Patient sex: M
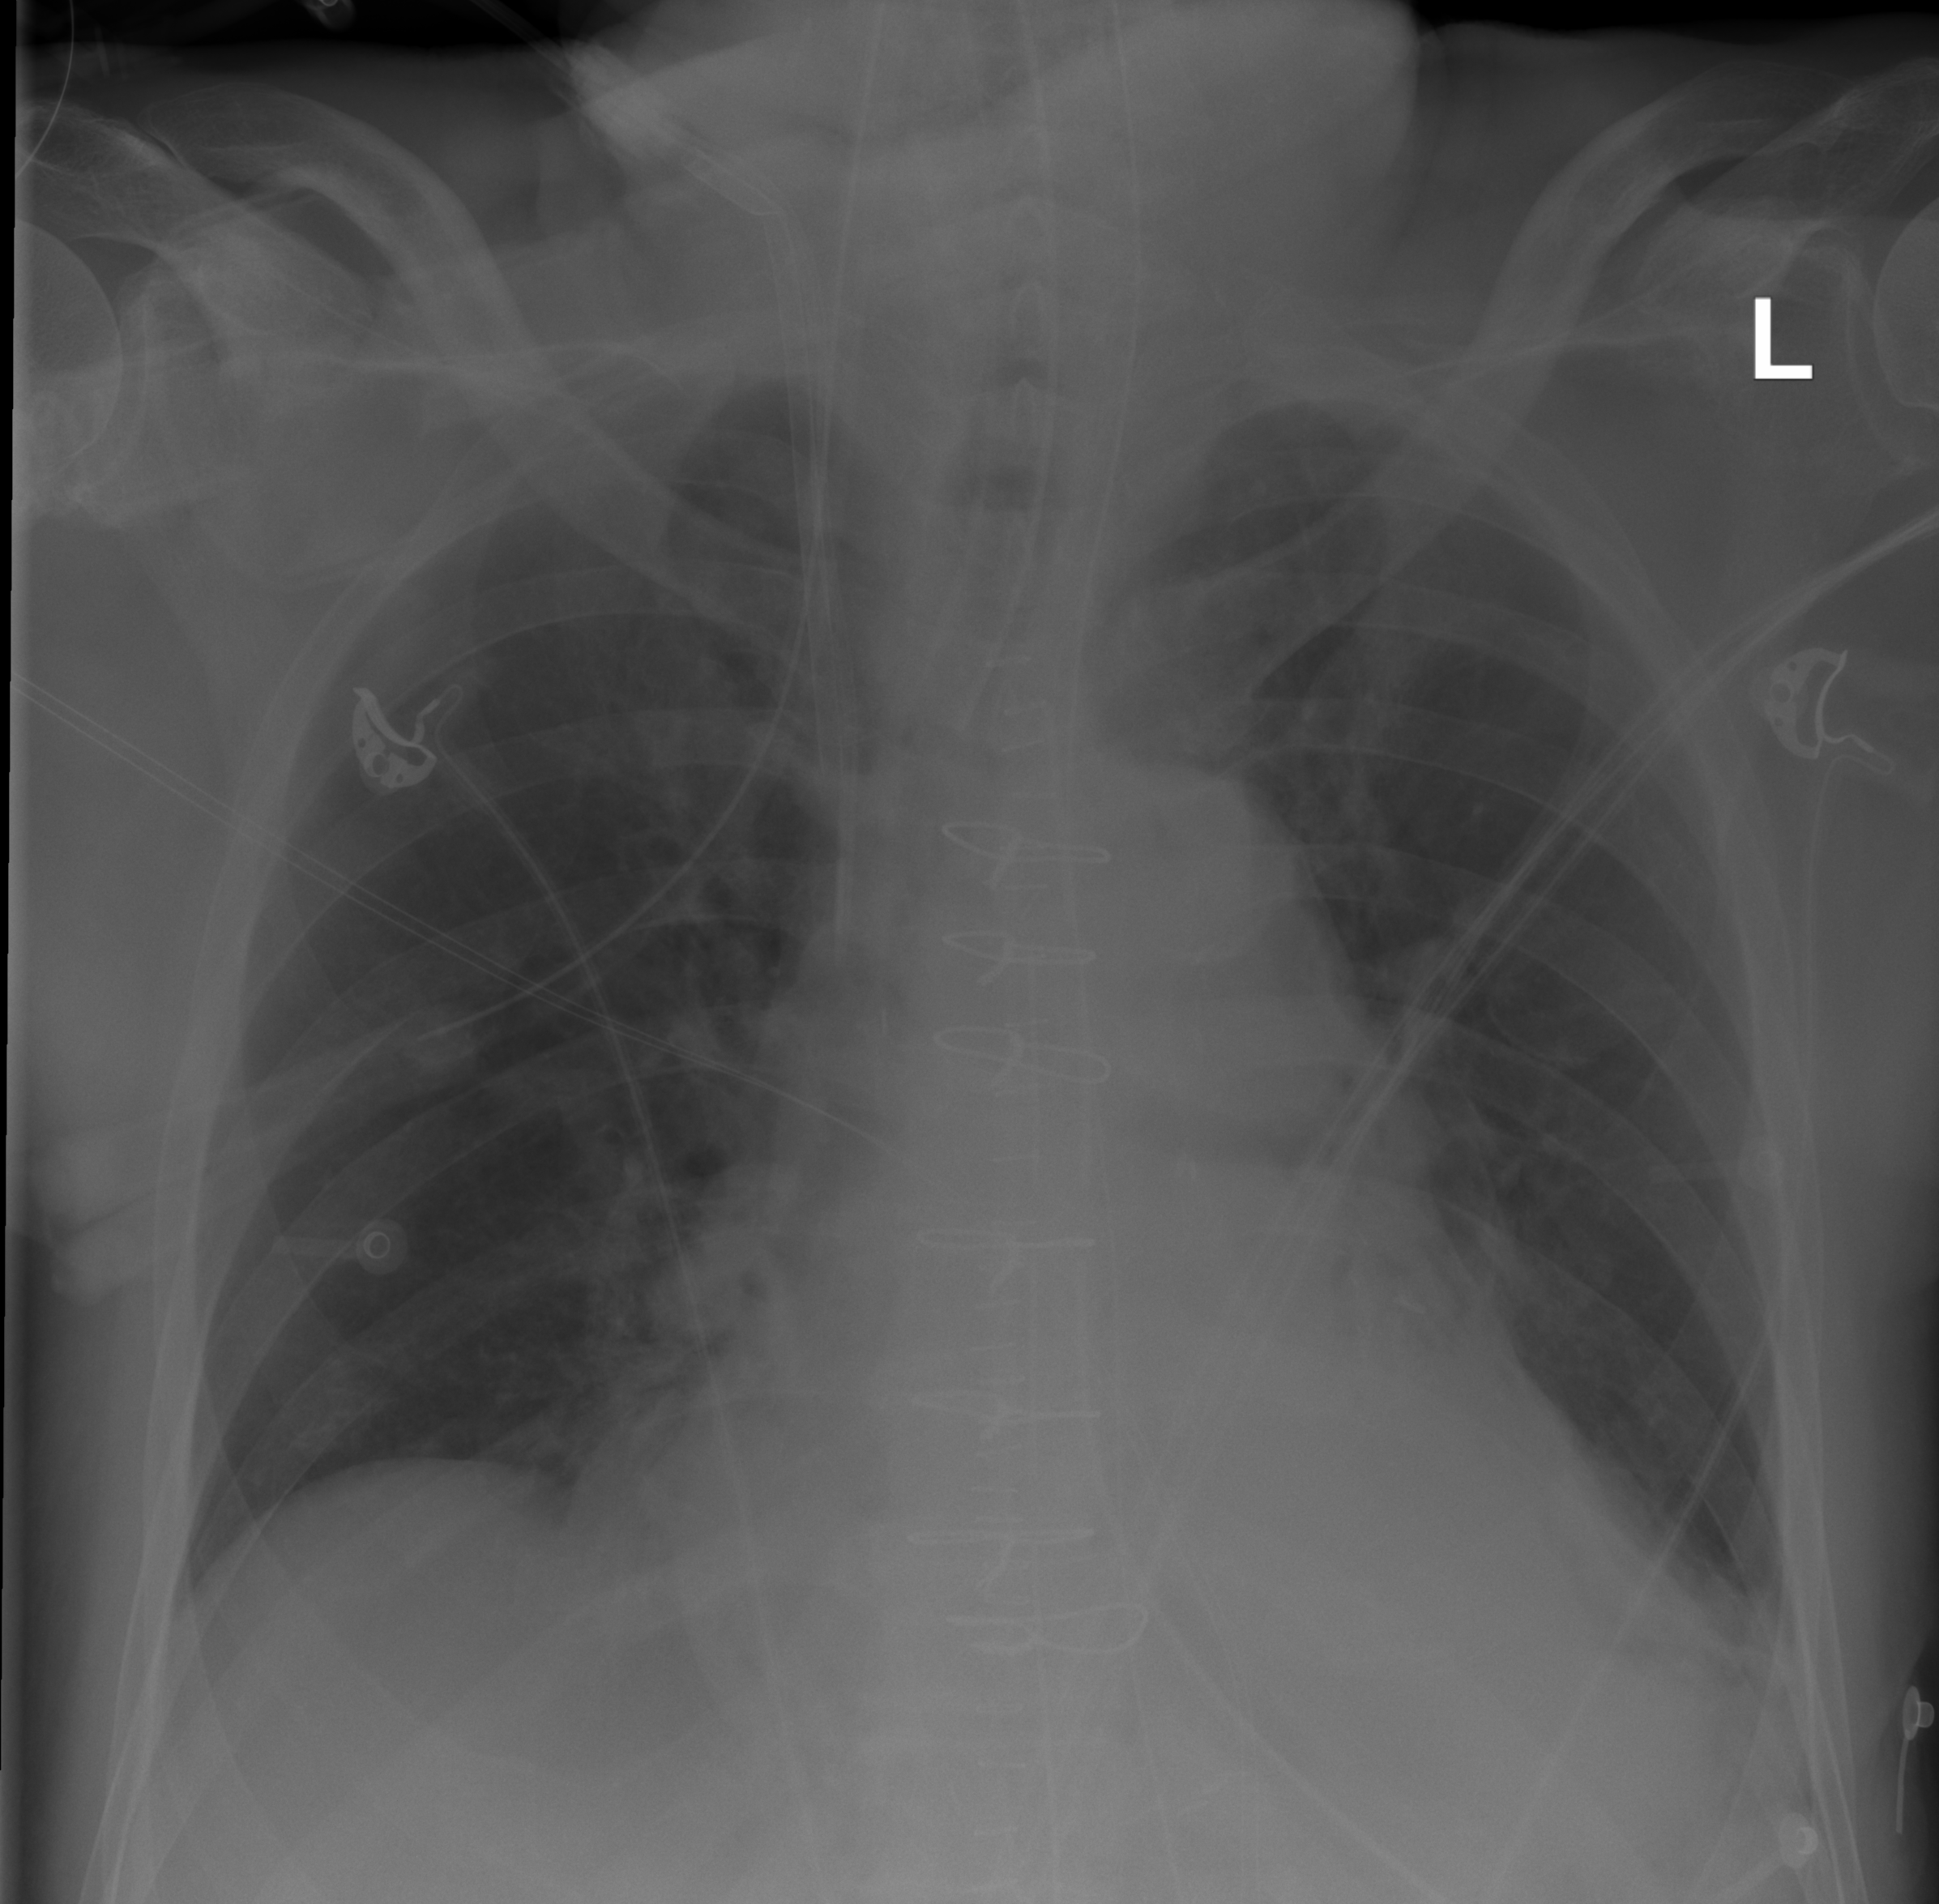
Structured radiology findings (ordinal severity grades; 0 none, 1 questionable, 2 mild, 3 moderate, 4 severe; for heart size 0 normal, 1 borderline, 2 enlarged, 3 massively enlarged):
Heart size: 2
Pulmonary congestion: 0
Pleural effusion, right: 0
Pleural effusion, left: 0
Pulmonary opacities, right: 0
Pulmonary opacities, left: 0
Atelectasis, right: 0
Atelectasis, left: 2